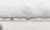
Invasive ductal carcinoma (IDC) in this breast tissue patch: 0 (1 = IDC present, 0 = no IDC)